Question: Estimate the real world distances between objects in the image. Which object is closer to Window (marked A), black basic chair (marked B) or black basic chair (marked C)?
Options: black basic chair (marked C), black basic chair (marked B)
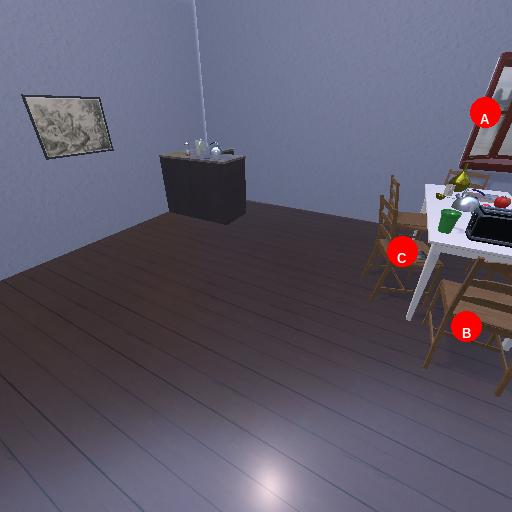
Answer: black basic chair (marked C)